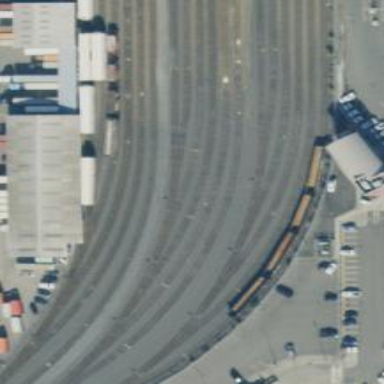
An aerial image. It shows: Railway yard in service.